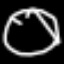
Label: clock